Aerial crown-view tile of a tropical tree (Barro Colorado Island, Panama), acquired 20240813:
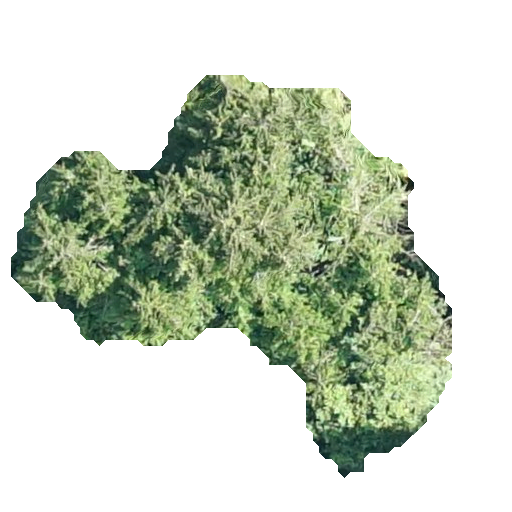
Species: Quararibea stenophylla
GBIF accepted scientific name: Quararibea stenophylla
Crown area: 148.446 m²